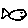
Label: fish